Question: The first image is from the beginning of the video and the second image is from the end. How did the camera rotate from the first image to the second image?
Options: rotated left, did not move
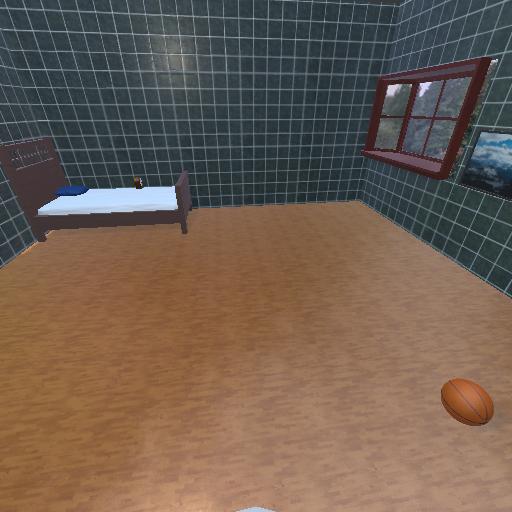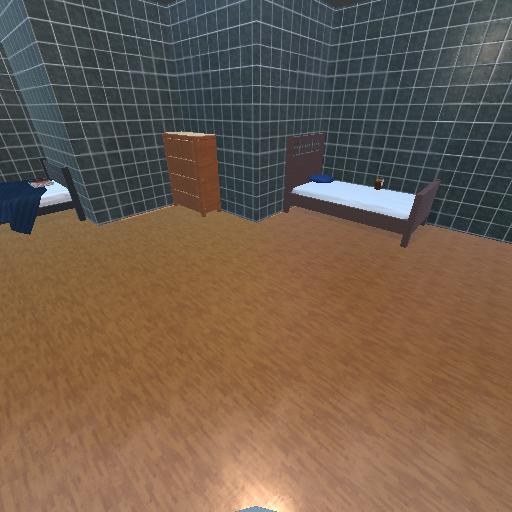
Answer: rotated left